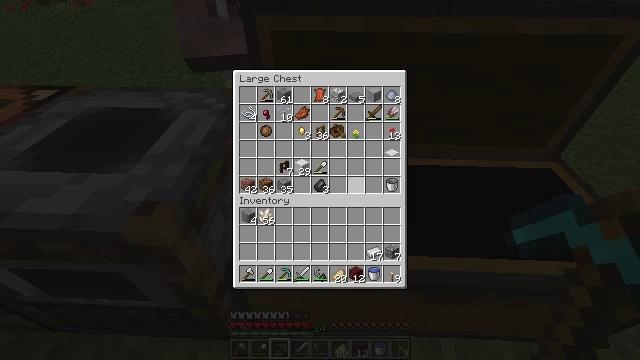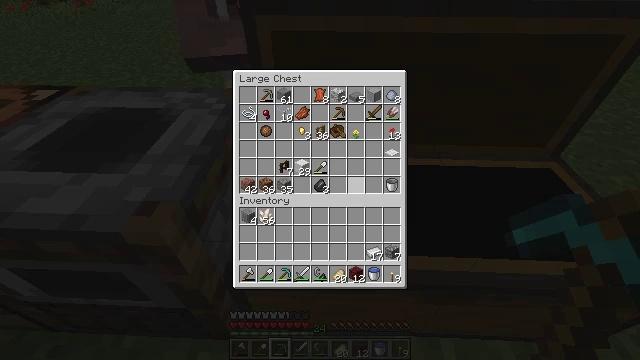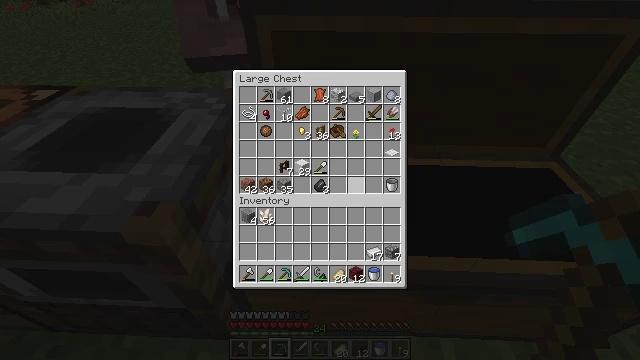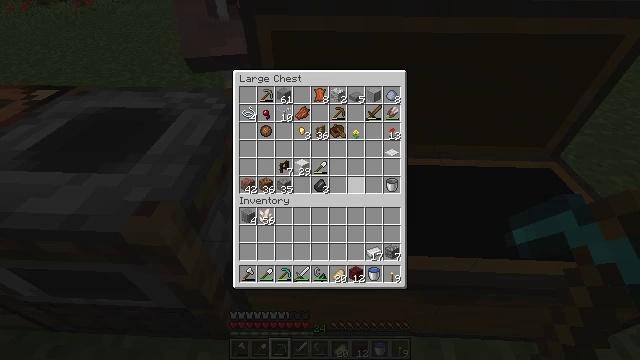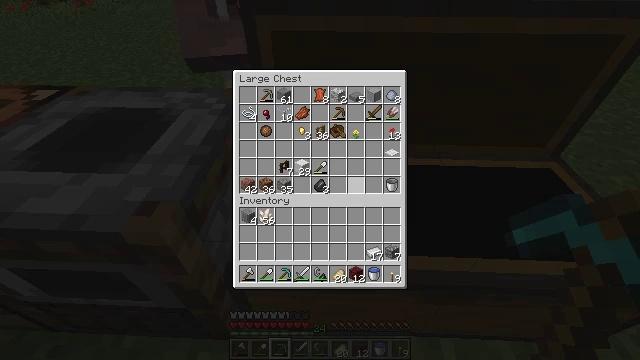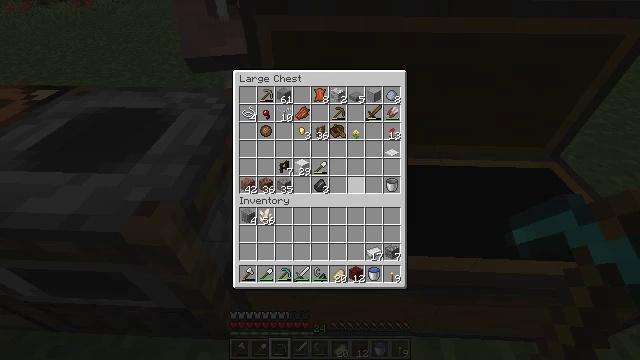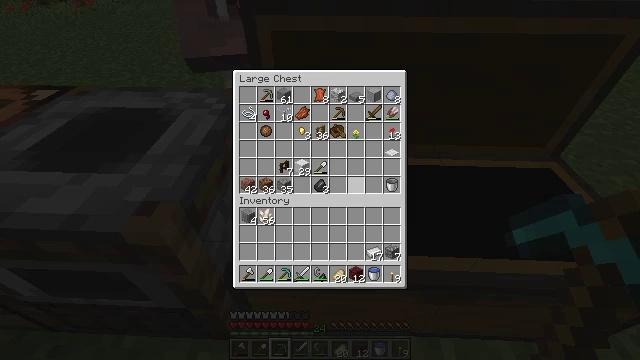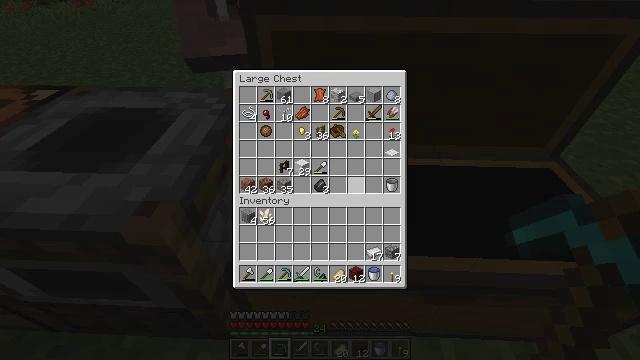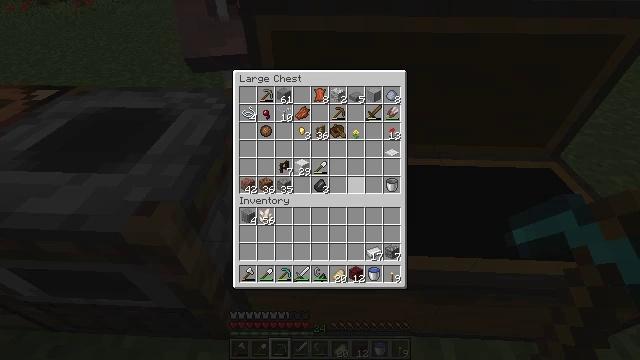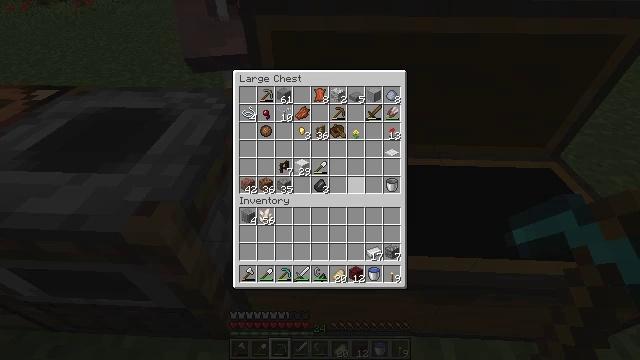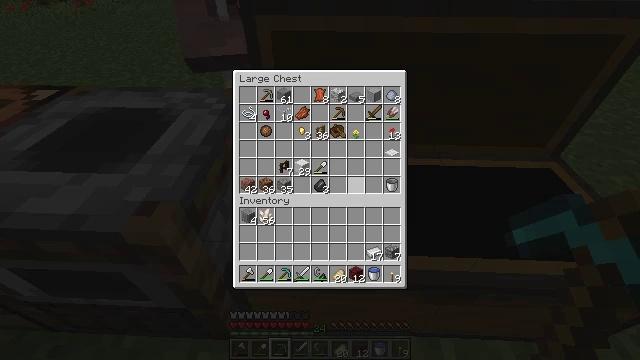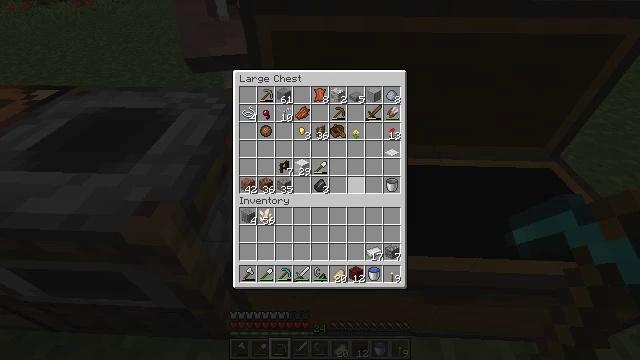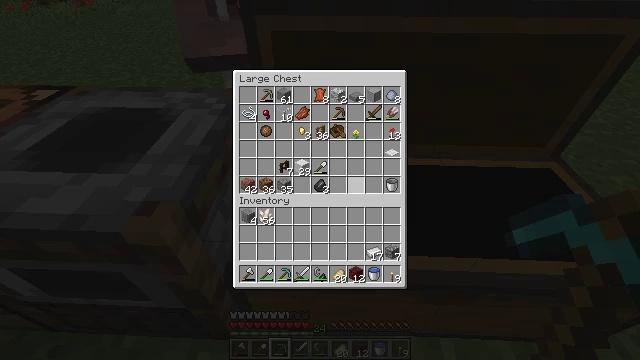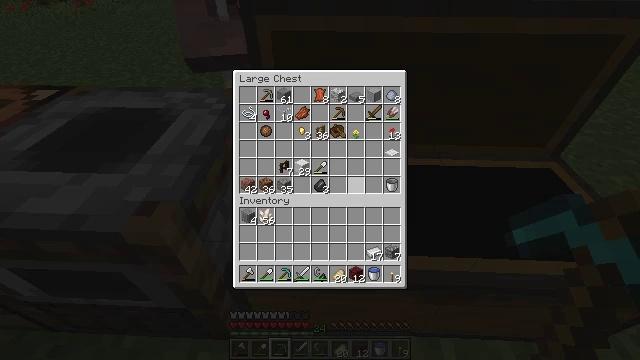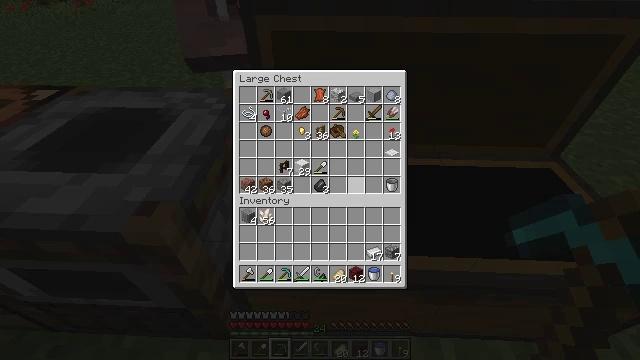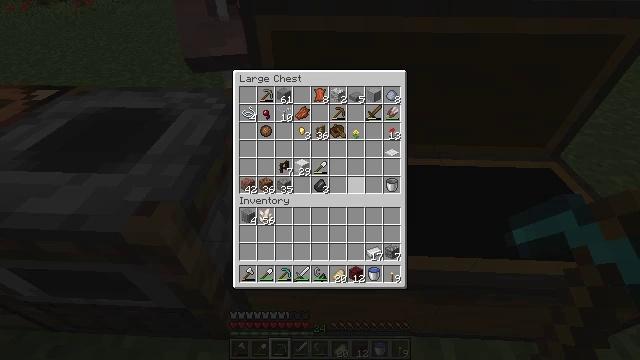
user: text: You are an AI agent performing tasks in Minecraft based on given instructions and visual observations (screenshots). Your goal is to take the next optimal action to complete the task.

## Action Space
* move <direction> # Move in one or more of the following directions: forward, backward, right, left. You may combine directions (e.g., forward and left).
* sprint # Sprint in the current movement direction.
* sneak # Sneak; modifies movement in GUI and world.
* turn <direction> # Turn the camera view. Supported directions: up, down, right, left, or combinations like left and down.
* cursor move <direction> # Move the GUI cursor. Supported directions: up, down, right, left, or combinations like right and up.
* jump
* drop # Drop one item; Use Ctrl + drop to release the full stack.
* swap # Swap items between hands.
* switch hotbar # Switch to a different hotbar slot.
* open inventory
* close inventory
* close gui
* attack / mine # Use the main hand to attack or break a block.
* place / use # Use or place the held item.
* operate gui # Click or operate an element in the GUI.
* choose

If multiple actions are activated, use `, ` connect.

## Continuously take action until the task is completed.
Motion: motion action
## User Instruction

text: Get stone stairs by crafting with stone.
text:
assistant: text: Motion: no_op
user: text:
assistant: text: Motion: no_op
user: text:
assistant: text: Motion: no_op
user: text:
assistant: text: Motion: no_op
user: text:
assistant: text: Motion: no_op
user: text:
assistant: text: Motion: no_op
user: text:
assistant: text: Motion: no_op
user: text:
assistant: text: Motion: no_op
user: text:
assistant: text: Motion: no_op
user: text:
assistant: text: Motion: no_op
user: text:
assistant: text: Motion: no_op
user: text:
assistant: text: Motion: no_op
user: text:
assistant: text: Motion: no_op
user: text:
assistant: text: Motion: no_op
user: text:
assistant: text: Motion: no_op
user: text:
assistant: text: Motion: no_op
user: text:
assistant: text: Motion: no_op
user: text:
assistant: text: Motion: no_op
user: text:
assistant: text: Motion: no_op
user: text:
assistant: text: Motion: no_op
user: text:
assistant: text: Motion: no_op
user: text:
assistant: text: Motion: no_op
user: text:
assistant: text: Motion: no_op
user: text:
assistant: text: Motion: no_op
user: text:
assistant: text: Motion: no_op
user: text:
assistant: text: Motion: no_op
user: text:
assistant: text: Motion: no_op
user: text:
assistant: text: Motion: no_op
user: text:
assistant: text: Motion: no_op
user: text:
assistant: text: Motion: no_op